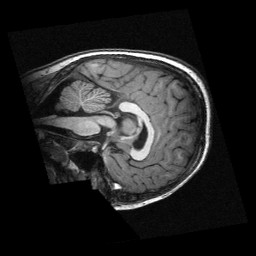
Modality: T1w
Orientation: sagittal
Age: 10
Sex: male
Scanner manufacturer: siemens
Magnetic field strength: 3 T
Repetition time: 2.3 s
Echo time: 0.00336 s